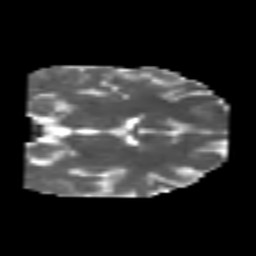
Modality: MD
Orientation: coronal
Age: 25
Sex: male
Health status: healthy